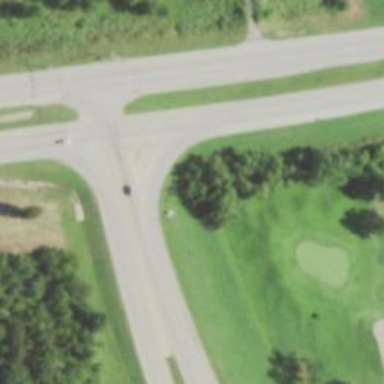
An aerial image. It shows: Road with "give way" sign.